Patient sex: F
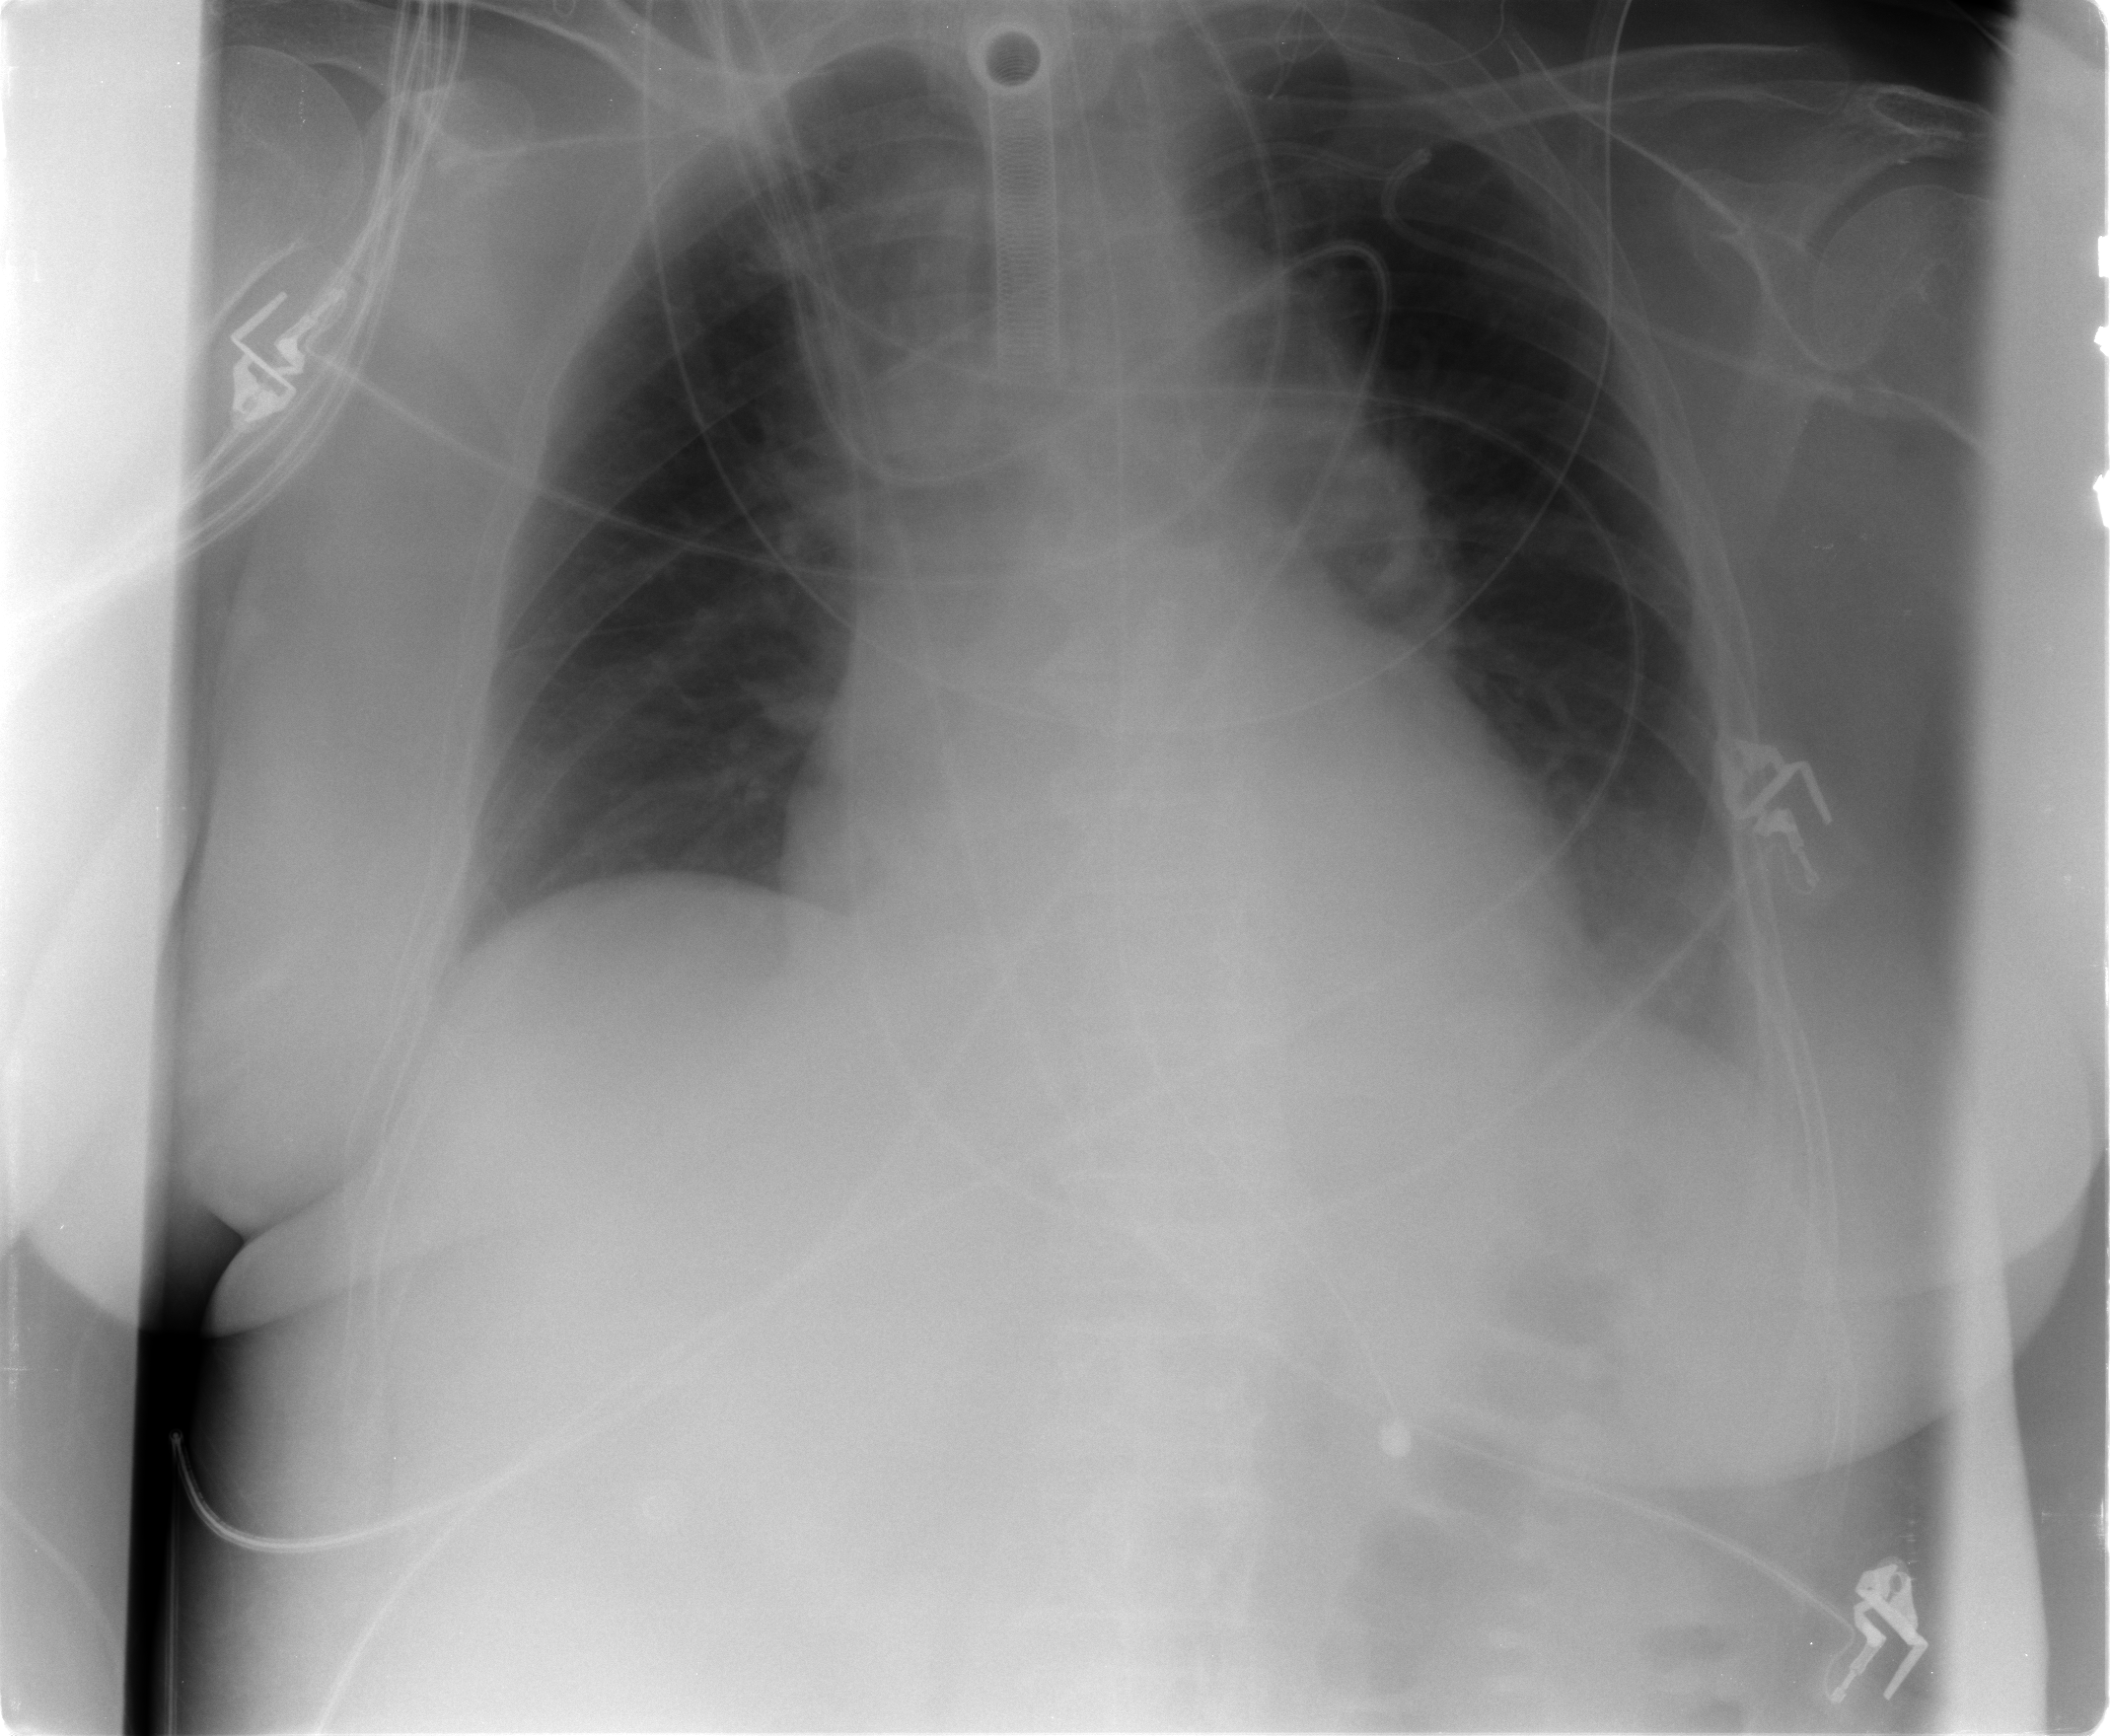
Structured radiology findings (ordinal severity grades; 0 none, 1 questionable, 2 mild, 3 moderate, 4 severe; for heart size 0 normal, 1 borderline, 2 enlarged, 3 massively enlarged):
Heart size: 1
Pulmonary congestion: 1
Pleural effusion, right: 0
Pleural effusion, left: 1
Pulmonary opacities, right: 0
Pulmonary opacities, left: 0
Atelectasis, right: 0
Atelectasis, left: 1